Question: I have 4 buttons in a page, like the image following my question.
I don't want to change the positions of the buttons in screens with different sizes.
I don't know how could I do it.
What I want is like this image :

What I have is:
'''
<RelativeLayout xmlns:android="http://schemas.android.com/apk/res/android"
xmlns:tools="http://schemas.android.com/tools"
android:layout_width="fill_parent"
android:layout_height="fill_parent"
android:gravity="center"
tools:context=".MainActivity"
tools:ignore="ObsoleteLayoutParam,ContentDescription,UselessLeaf,UselessParent" >
<ImageView
android:id="@+id/helpi"
android:layout_width="100dp"
android:layout_height="100dp"
android:layout_alignParentLeft="true"
android:layout_centerVertical="true"
android:layout_centerHorizontal="true"
android:src="@drawable/iconhelp" />
<ImageView
android:id="@+id/categoryi"
android:layout_width="100dp"
android:layout_height="100dp"
android:layout_alignParentLeft="true"
android:layout_centerHorizontal="true"
android:src="@drawable/iconcategory" />
<ImageView
android:id="@+id/searchi"
android:layout_width="100dp"
android:layout_height="100dp"
android:layout_alignParentRight="true"
android:layout_alignParentTop="true"
android:layout_centerVertical="true"
android:layout_centerHorizontal="true"
android:src="@drawable/iconsearch" />
<ImageView
android:id="@+id/infoi"
android:layout_width="100dp"
android:layout_height="100dp"
android:layout_alignParentRight="true"
android:layout_centerVertical="true"
android:layout_centerHorizontal="true"
android:src="@drawable/iconinfo" />
</RelativeLayout>
'''
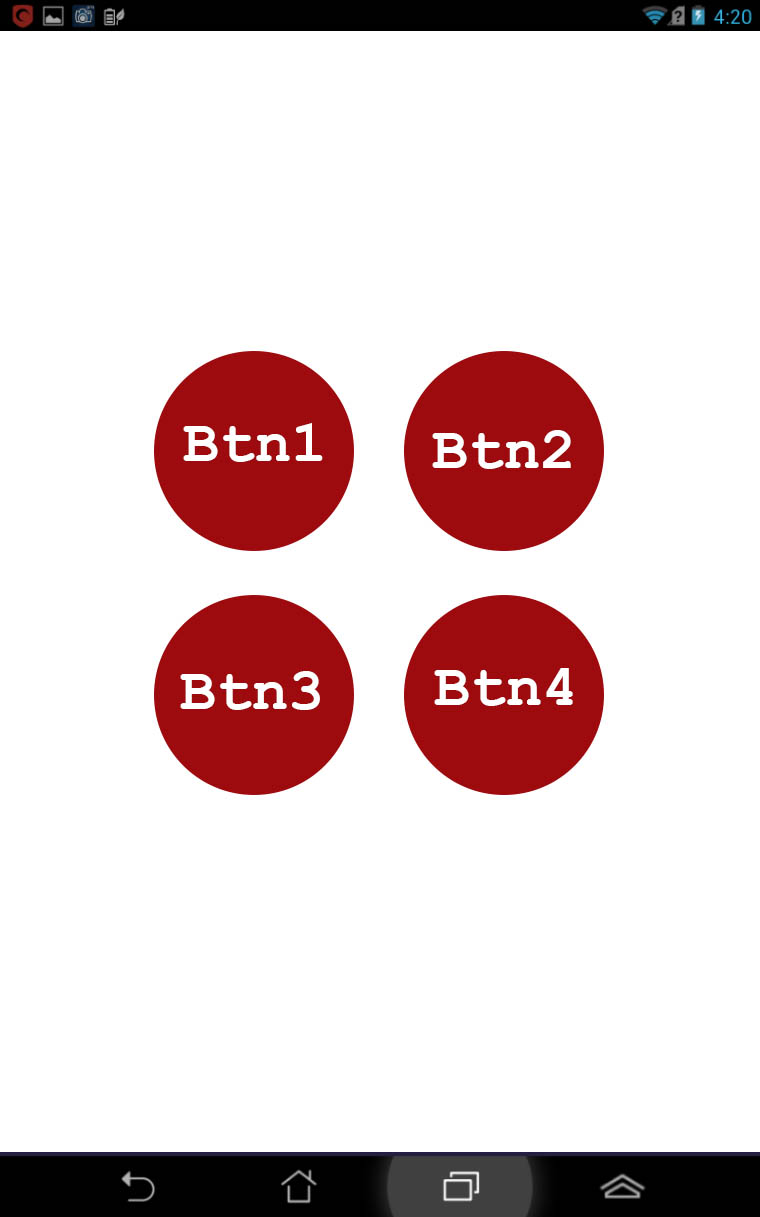
Answer: I think you want something like this:

This is how it's rendered on a screen

This is how it's rendered on a screen
I got it by using this (the buttons images came out of a search on google):
'''
<RelativeLayout
xmlns:android="http://schemas.android.com/apk/res/android"
android:layout_width="match_parent"
android:layout_height="match_parent"
android:background="@android:color/black"
>
<RelativeLayout
android:layout_width="wrap_content"
android:layout_height="wrap_content"
android:layout_centerInParent="true"
>
<Button
android:id="@+id/btnTopLeft"
android:layout_width="wrap_content"
android:layout_height="wrap_content"
android:layout_alignParentTop="true"
android:layout_alignParentLeft="true"
android:background="@drawable/ball"
android:text="Btn 1"
android:textColor="@android:color/white"
android:textSize="24sp"
android:textStyle="bold"
/>
<Button
android:id="@+id/btnTopRight"
android:layout_width="wrap_content"
android:layout_height="wrap_content"
android:layout_alignParentTop="true"
android:layout_toRightOf="@id/btnTopLeft"
android:background="@drawable/ball"
android:text="Btn 2"
android:textColor="@android:color/white"
android:textSize="24sp"
android:textStyle="bold"
/>
<Button
android:id="@+id/btnBottomLeft"
android:layout_width="wrap_content"
android:layout_height="wrap_content"
android:layout_below="@id/btnTopLeft"
android:layout_alignParentLeft="true"
android:background="@drawable/ball"
android:text="Btn 3"
android:textColor="@android:color/white"
android:textSize="24sp"
android:textStyle="bold"
/>
<Button
android:id="@+id/btnBottomRight"
android:layout_width="wrap_content"
android:layout_height="wrap_content"
android:layout_below="@id/btnTopRight"
android:layout_toRightOf="@id/btnBottomLeft"
android:background="@drawable/ball"
android:text="Btn 4"
android:textColor="@android:color/white"
android:textSize="24sp"
android:textStyle="bold"
/>
</RelativeLayout>
</RelativeLayout>
'''
I used a small screen on emulator, to load faster